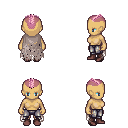
a pixel art fantasy rpg character, female body template, human, tanned skin, gray tattered cape, metal pants, pink short mohawk hairstyle, maroon shoes, four views (front, back, left, right), 2x2 character sprite sheet, small pixel art, hard edges, no anti-aliasing